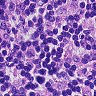
Metastatic tissue present: no